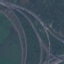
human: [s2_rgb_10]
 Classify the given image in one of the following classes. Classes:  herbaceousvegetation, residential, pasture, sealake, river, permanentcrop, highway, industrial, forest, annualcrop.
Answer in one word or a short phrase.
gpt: Highway